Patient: sex M, age 57
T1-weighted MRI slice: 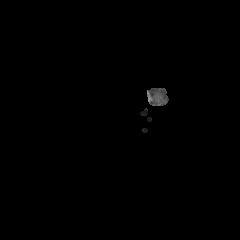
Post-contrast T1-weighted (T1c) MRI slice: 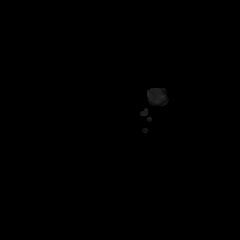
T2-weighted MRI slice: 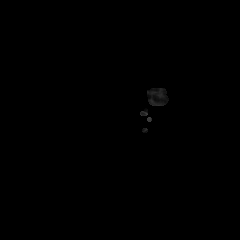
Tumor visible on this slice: no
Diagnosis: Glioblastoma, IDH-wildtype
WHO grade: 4